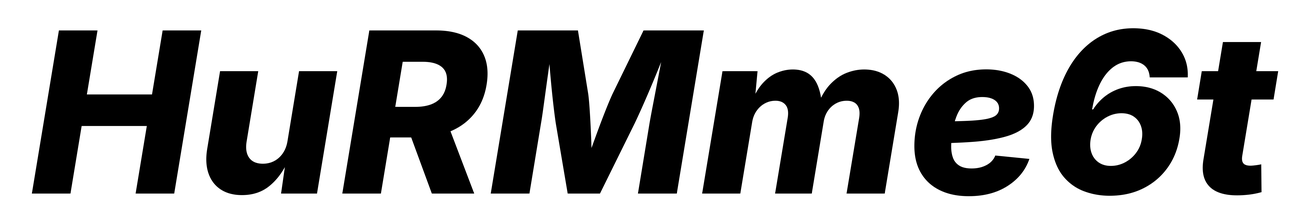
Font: Inter-Italic_ExtraBold_Italic